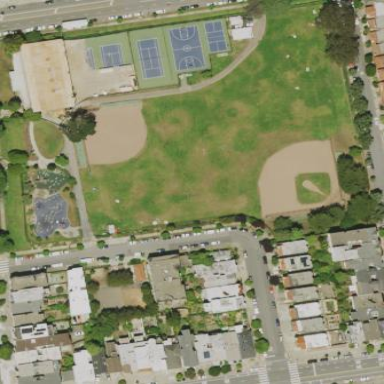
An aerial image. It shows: Grassy baseball pitch for leisure sports.